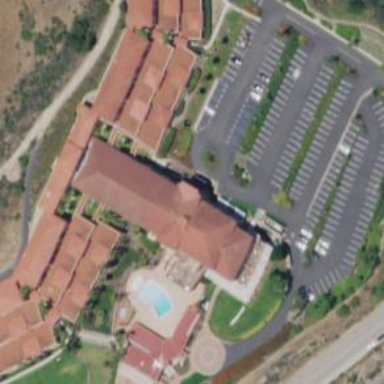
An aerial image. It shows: Hotel building.